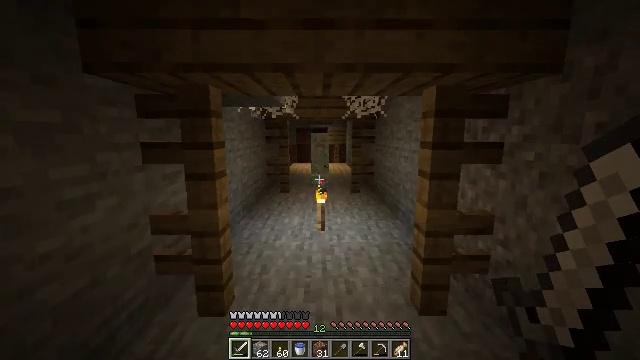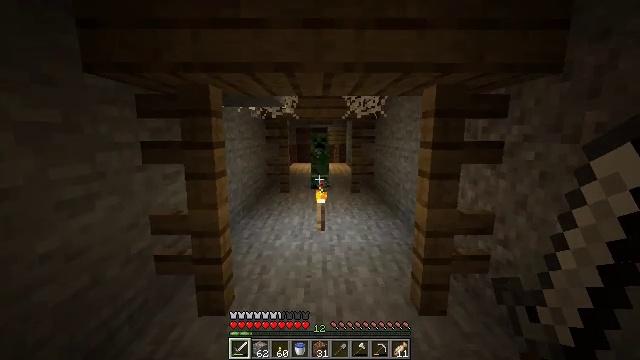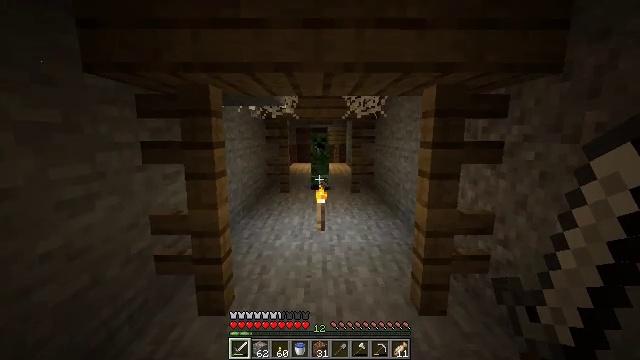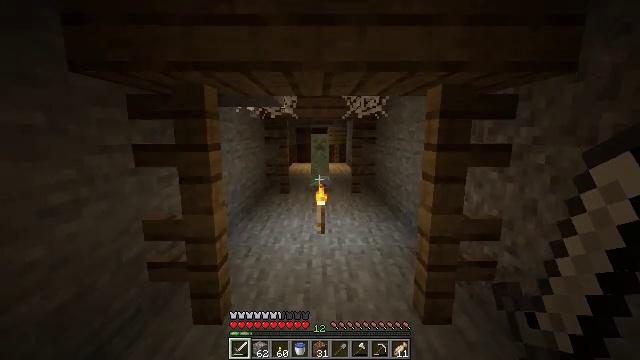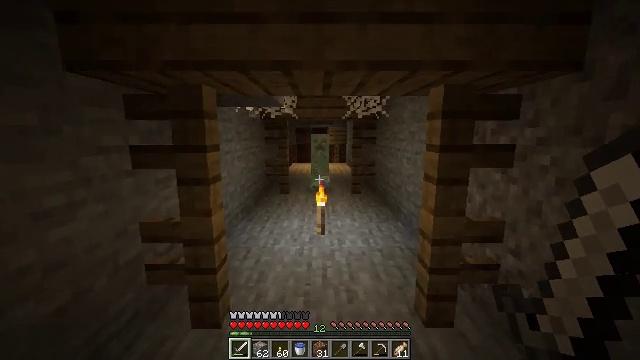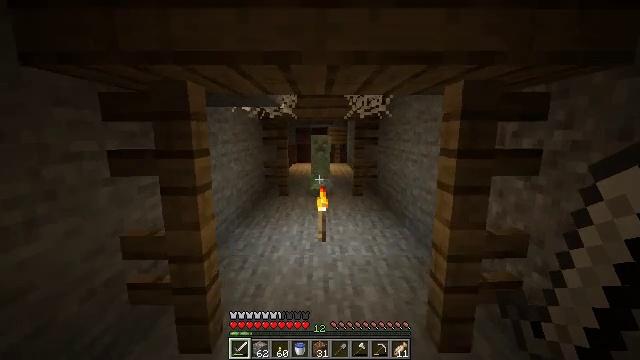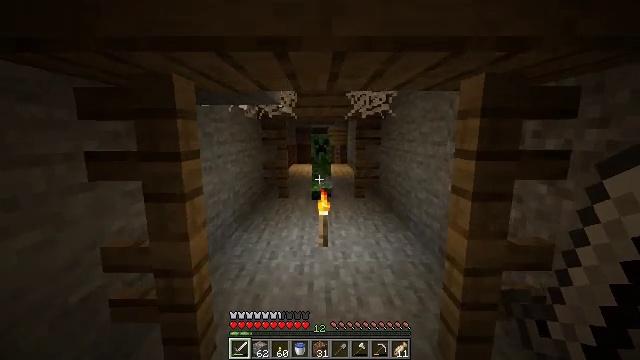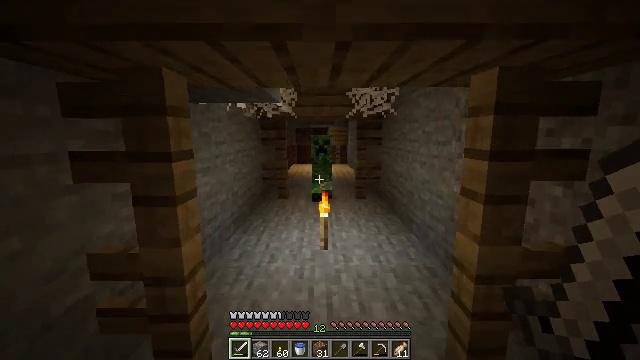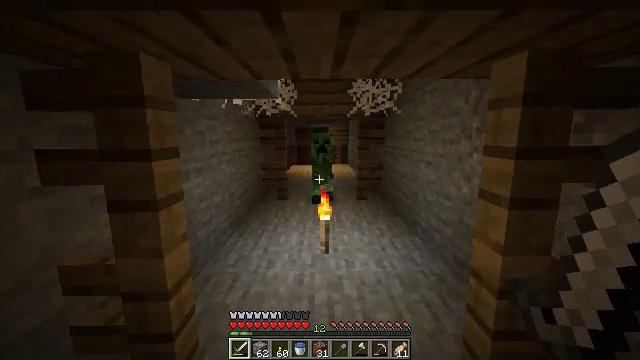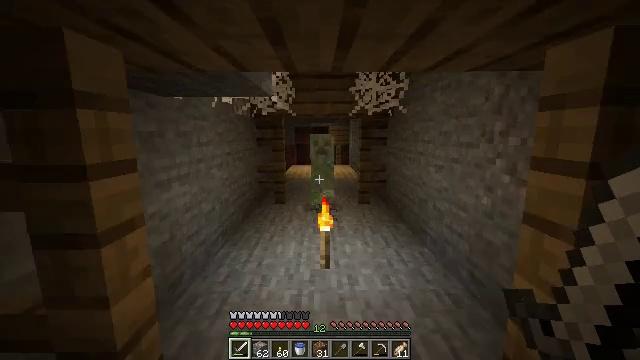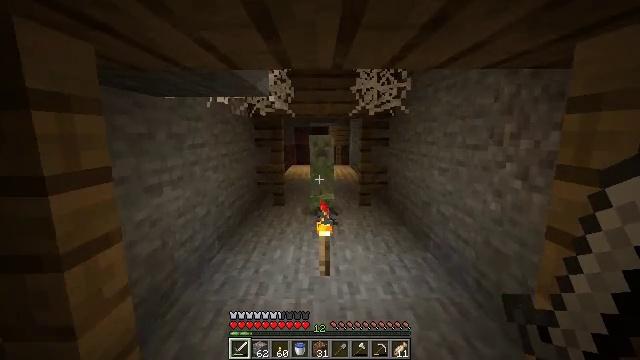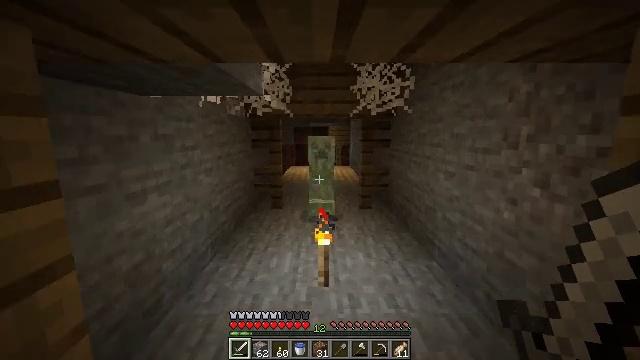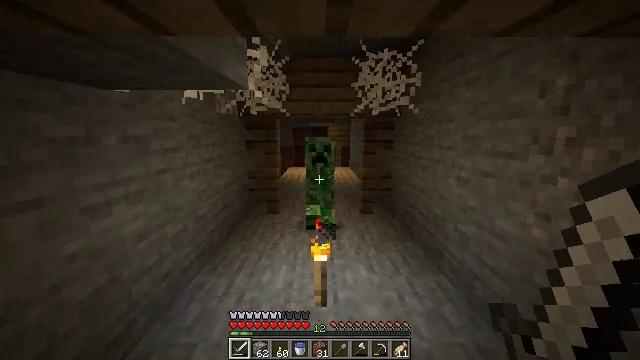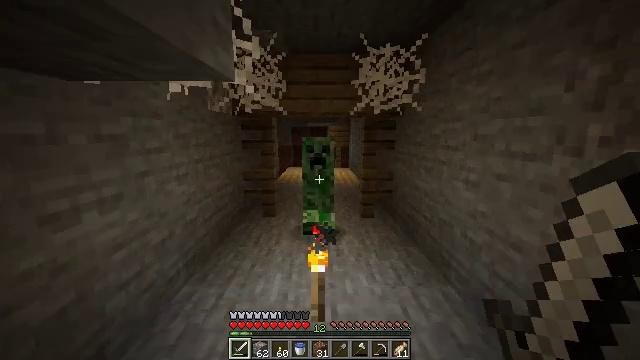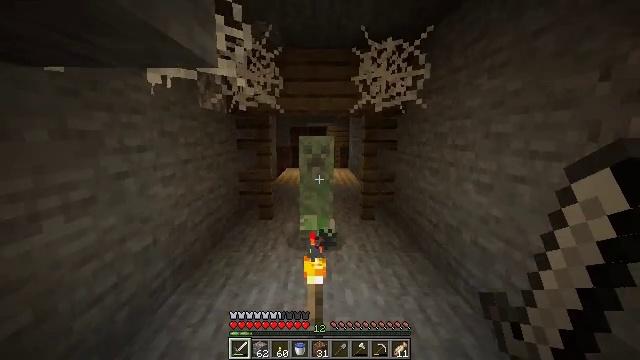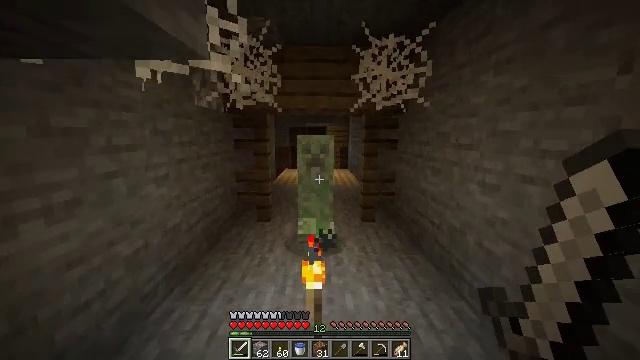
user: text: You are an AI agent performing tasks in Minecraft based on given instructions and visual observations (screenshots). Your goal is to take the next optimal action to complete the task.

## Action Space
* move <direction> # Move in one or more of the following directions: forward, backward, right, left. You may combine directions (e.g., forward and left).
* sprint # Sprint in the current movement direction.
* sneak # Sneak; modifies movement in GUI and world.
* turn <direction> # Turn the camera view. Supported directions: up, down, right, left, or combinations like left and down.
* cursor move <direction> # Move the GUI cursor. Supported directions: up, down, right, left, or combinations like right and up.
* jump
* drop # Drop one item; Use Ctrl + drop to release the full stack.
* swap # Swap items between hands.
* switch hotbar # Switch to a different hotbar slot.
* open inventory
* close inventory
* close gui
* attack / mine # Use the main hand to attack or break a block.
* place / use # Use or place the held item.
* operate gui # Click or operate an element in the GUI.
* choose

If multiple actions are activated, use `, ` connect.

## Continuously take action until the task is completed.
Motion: motion action
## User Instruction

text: Kill a creeper.
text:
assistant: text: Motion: no_op
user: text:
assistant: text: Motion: no_op
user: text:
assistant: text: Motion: move forward
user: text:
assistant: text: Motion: move forward
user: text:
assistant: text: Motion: move forward
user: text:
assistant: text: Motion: move forward
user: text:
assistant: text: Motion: move forward
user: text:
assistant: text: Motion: move forward
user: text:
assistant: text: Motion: move forward
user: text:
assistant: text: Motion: move forward
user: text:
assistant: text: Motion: move forward
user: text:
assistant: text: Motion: move forward
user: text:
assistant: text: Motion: move forward
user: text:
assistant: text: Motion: move forward
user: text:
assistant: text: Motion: move forward
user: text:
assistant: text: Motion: move forward
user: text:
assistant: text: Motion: move forward
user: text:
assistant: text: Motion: move forward, attack / mine
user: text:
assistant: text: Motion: move forward, attack / mine
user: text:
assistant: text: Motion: attack / mine
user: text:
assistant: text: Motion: move back
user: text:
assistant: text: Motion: move back
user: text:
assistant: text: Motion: no_op